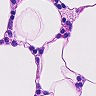
Metastatic tissue present: no